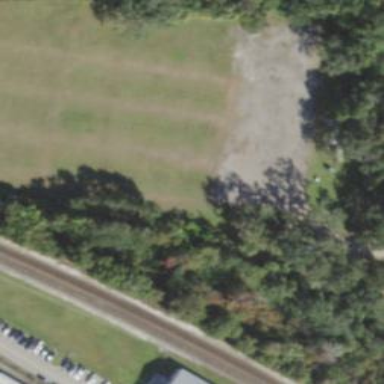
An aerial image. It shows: Unpaved parking area.